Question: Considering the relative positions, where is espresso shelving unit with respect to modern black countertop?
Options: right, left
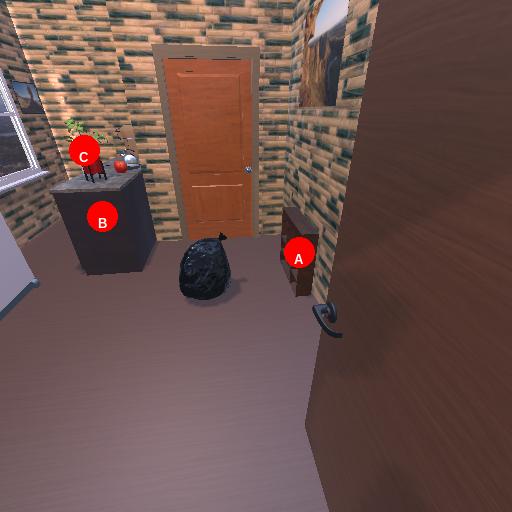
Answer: right